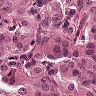
Metastatic tissue present: yes